Question: I have Java 1.7 installed. We have a web site with two applets. When one of them is loaded I receive the following dialog. When the other is loaded I don't. Why is it that some applets cause this security warning and others don't?
Is there something in particular that causes this warning?

Dialog text in searchable form:
Do you want to run this application? Your version of Java is insecure and an application from the location below is requesting permission to run.
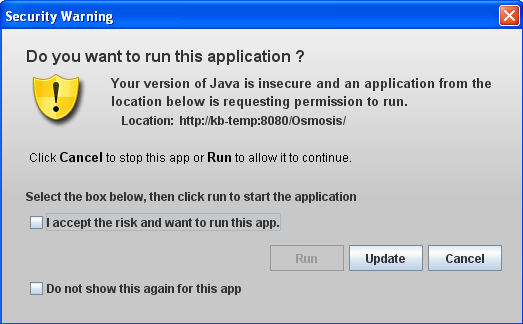
Answer: After further investigation I discovered the cause of this warning. This is apparently a new security feature of Java 7. When you execute an applet a call is made home to Oracle to see if your Java is up to date. If it is not up to date you receive this new dialog letting you know so. The primary risk identified in the dialog is that there is a new patch for Java. If you update Java you will no longer receive this dialog until the next update comes out.